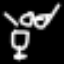
Label: hourglass